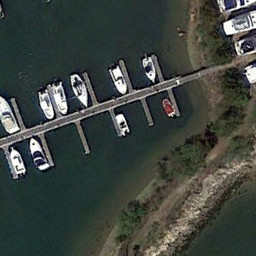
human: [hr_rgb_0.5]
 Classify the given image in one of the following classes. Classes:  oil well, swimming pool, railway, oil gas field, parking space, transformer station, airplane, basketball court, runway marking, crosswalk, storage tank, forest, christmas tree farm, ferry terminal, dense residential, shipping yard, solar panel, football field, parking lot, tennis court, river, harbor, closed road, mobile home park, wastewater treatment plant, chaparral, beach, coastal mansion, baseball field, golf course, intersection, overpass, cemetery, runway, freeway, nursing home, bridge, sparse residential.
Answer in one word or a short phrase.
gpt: ferry terminal